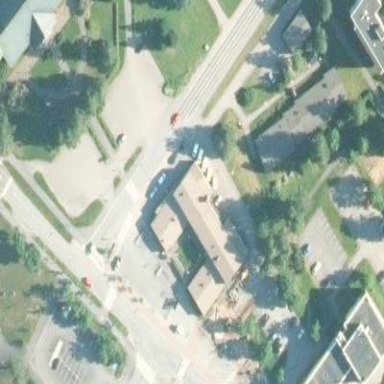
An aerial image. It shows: Civic building used as police station.